Field crop: maize
Growth stage: 2
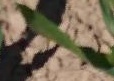
Species: maize